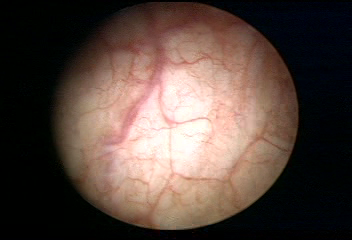
Modality: WLC
Class: Normal mucosa
Bladder cancer association: No